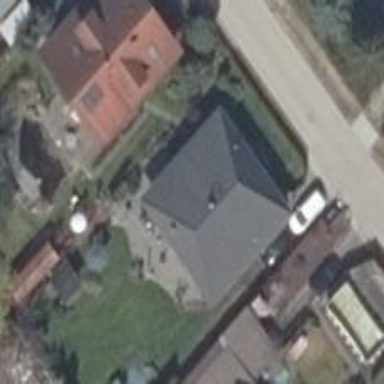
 oriented along its length. The roof is colored in grey."